Field crop: maize
Growth stage: 1
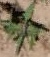
Species: atriplex